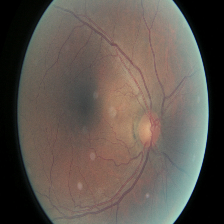
Diabetic retinopathy grade: Moderate